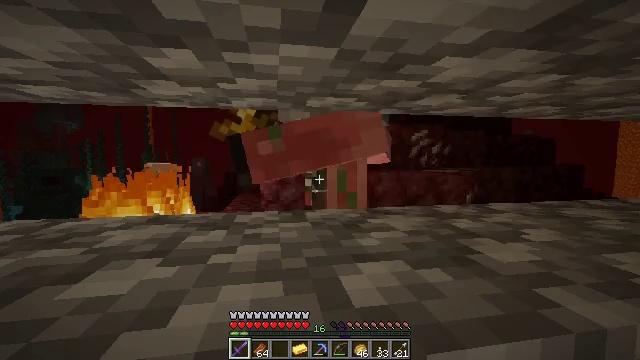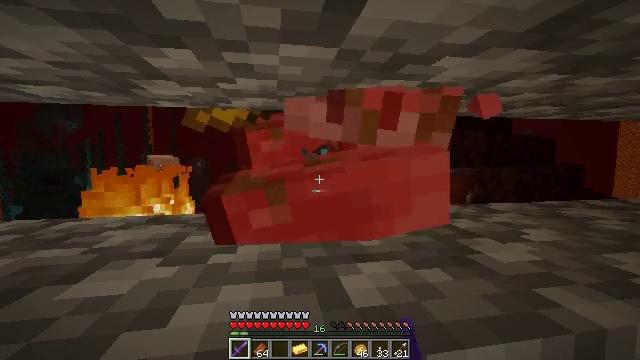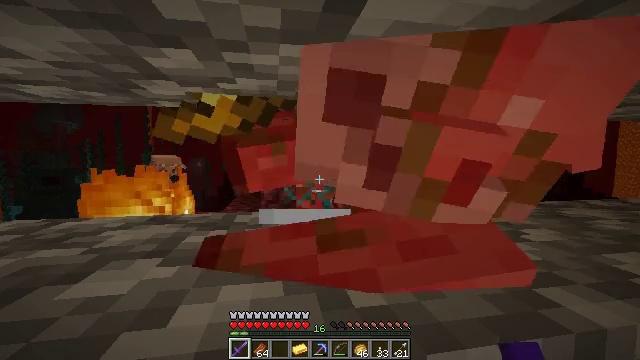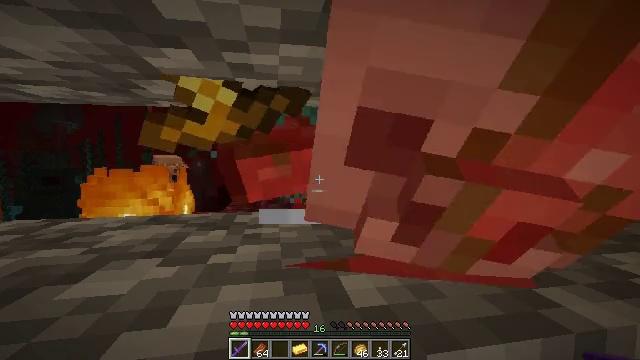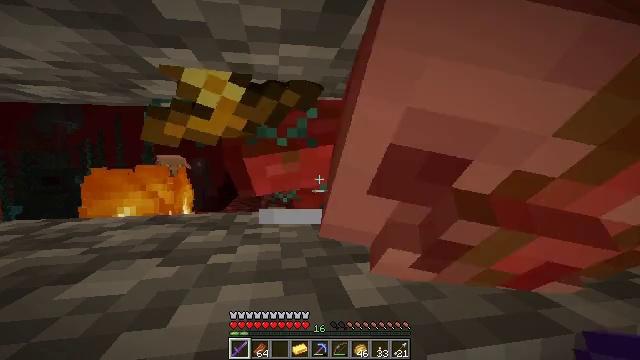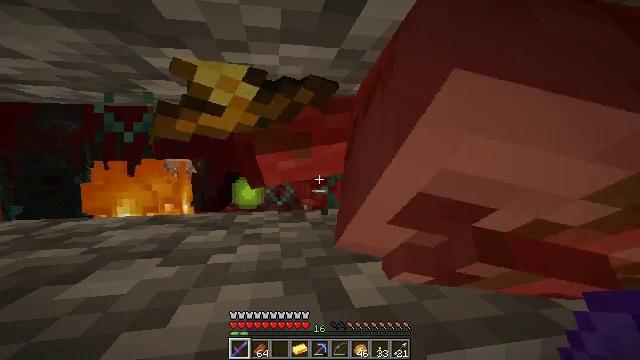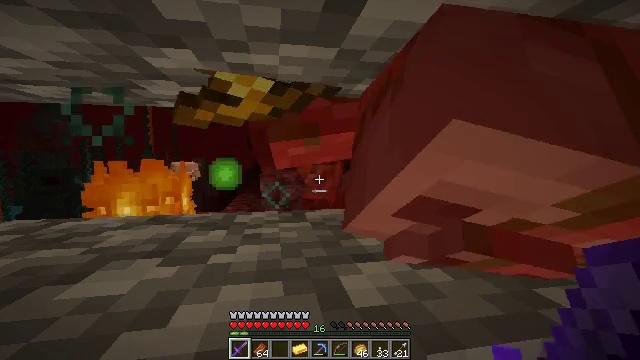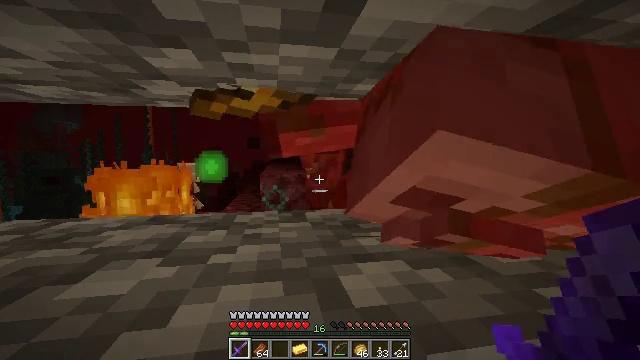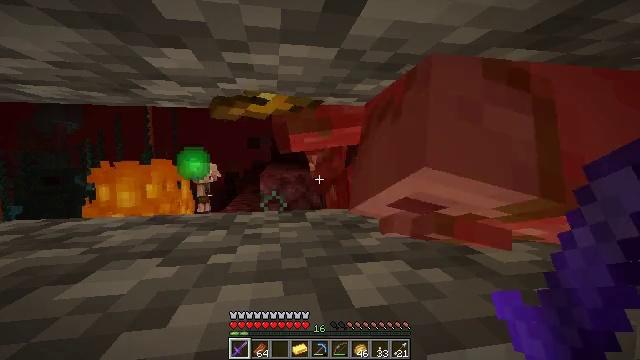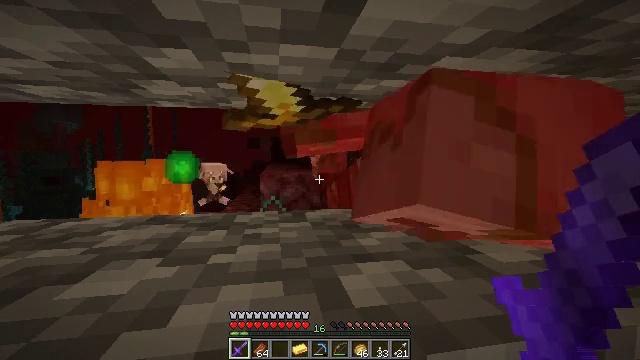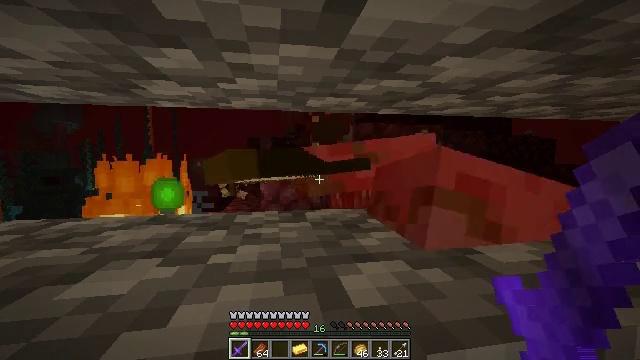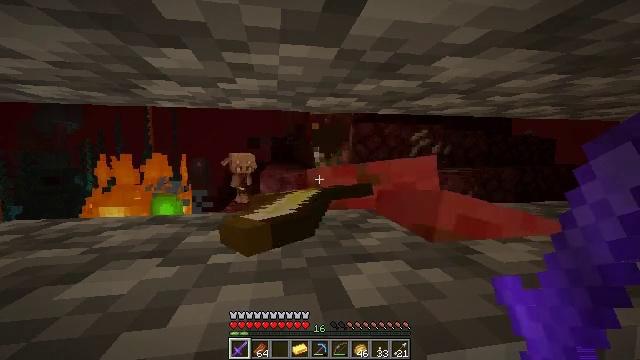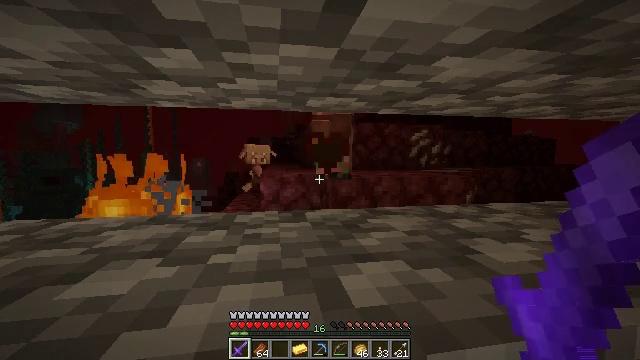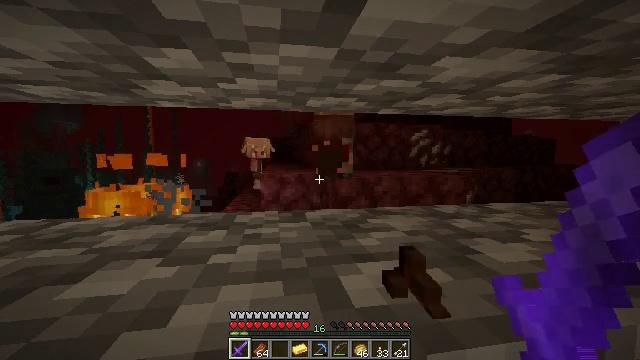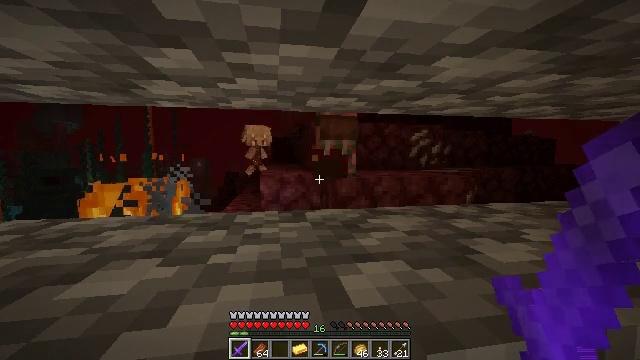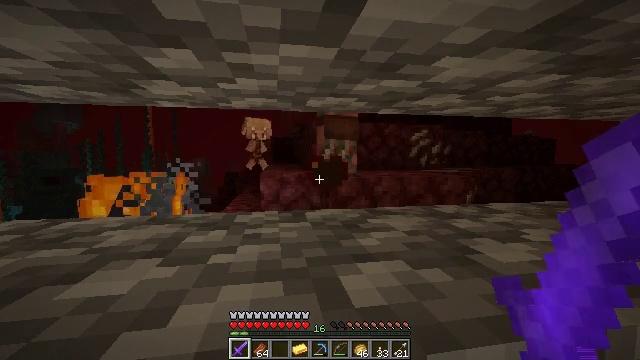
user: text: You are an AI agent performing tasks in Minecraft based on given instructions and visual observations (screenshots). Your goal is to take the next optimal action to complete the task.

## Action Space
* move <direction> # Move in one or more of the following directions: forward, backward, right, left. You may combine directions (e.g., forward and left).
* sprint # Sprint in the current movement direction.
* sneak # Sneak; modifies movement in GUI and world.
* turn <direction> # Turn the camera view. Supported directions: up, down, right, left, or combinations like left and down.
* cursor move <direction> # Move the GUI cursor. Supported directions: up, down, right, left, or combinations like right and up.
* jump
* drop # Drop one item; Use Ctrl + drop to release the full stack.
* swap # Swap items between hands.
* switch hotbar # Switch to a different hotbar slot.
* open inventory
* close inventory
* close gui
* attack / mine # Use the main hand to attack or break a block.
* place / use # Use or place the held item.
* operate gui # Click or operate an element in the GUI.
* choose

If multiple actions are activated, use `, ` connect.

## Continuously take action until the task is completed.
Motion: motion action
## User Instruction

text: Face a hostile mob.
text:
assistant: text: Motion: no_op
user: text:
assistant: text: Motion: no_op
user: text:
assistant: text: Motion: no_op
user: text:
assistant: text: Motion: no_op
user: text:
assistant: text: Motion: no_op
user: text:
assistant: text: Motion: no_op
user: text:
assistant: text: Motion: no_op
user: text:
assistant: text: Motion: no_op
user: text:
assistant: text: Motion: no_op
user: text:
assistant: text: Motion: no_op
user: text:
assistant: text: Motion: no_op
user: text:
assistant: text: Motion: no_op
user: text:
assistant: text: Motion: no_op
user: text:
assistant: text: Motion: no_op
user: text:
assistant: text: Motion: no_op
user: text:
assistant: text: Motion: no_op
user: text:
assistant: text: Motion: no_op
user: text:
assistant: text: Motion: no_op
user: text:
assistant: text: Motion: no_op
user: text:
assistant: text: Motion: no_op
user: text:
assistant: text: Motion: no_op
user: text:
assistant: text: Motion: no_op
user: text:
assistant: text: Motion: no_op
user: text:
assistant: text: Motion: no_op
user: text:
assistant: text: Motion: no_op
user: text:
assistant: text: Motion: no_op
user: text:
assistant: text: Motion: no_op
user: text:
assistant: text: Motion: no_op
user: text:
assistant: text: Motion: no_op
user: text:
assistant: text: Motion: no_op